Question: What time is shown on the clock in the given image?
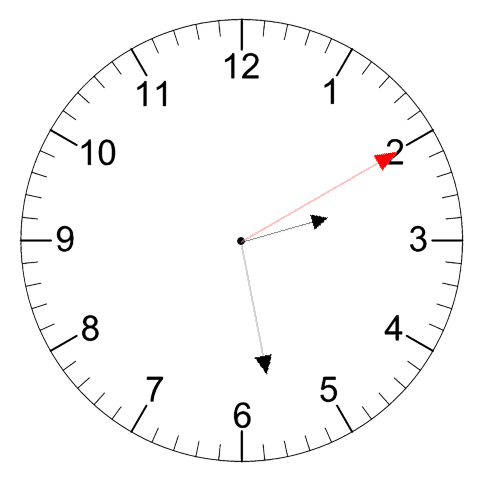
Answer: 02:28:10